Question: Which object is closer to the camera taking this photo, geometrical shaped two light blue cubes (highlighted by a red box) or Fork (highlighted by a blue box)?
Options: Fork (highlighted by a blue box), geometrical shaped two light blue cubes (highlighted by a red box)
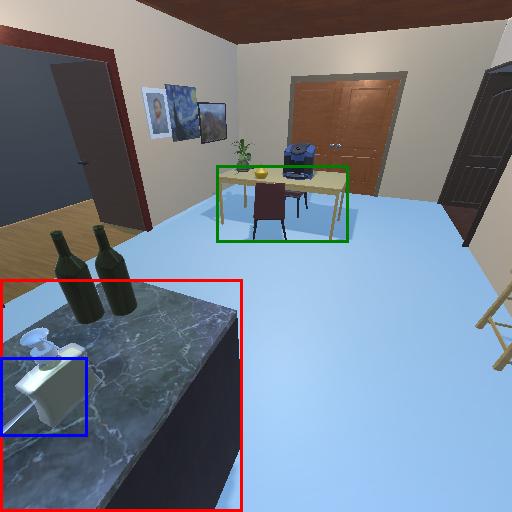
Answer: Fork (highlighted by a blue box)